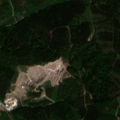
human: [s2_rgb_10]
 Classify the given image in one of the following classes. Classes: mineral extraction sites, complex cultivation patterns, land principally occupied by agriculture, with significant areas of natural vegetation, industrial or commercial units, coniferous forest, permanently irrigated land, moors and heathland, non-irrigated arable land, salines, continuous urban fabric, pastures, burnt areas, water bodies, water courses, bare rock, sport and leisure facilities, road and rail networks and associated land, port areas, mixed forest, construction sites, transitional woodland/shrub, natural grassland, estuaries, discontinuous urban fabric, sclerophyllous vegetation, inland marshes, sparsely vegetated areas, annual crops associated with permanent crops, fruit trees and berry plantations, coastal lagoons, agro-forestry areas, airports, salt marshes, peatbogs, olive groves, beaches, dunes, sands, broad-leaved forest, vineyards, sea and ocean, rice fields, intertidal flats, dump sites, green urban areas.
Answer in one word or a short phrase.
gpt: mineral extraction sites, pastures, mixed forest